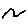
Label: cloud